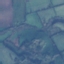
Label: Pasture